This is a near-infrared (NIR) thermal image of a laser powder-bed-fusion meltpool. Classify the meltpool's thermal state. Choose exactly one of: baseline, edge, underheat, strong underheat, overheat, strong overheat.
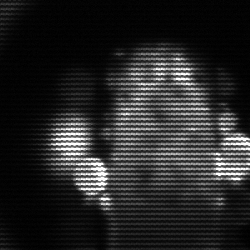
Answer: strong underheat